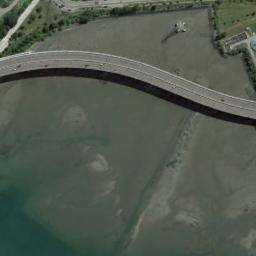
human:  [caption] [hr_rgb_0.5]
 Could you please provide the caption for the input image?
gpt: A bridge is built on a dark blue river and the river has a channel bar .

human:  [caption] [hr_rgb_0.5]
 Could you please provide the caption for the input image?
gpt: A bridge is over the river with some plants beside .

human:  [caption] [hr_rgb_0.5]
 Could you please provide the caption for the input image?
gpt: There is an island near the bridge .

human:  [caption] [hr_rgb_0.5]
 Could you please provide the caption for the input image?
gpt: A curved bridge connecting the land on both sides of the turquoise river .

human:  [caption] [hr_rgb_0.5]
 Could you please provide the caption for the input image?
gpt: There are many cars on the bridge .